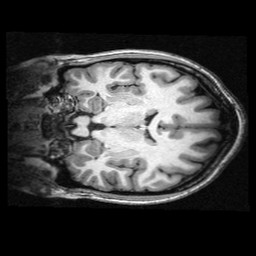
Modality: T1w
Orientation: coronal
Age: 22
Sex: female